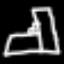
Label: bed